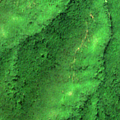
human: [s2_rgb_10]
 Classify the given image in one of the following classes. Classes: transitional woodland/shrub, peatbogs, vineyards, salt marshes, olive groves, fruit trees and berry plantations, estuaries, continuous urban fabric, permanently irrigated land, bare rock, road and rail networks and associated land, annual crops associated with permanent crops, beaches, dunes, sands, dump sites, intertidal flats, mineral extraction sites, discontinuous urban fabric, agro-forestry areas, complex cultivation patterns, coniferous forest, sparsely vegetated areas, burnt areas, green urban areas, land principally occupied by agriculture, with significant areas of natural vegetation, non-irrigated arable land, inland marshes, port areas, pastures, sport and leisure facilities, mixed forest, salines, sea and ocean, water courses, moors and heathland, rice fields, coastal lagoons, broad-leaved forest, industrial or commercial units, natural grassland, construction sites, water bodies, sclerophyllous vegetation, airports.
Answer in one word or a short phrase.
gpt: broad-leaved forest